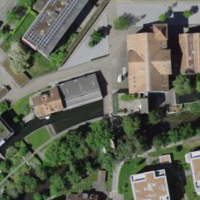
EUNIS habitat code: 55
Species observed at this site:
Allium ursinum
Motacilla cinerea
Macroglossum stellatarum
Streptopelia decaocto
Urtica dioica
Humulus lupulus
Sambucus nigra
Aeshna cyanea
Calopteryx virgo
Acer campestre
Chelidonium majus
Prunus padus
Acer pseudoplatanus
Cinclus cinclus
Aegopodium podagraria